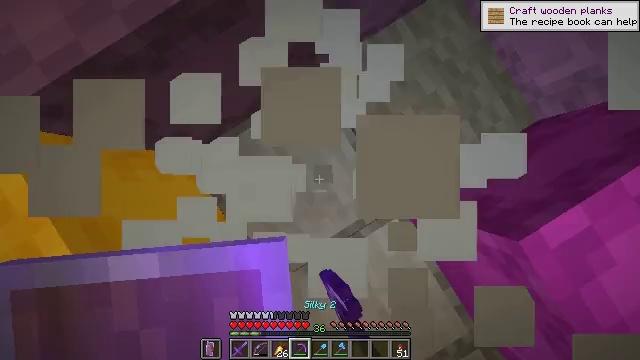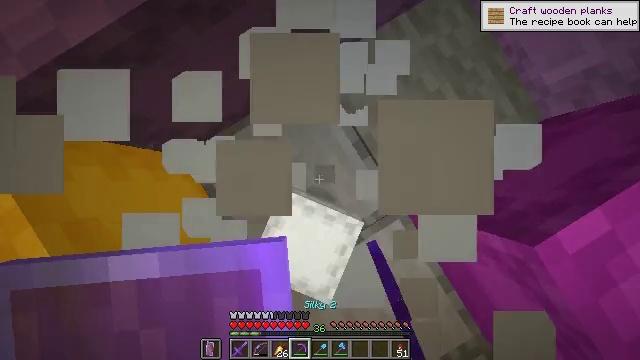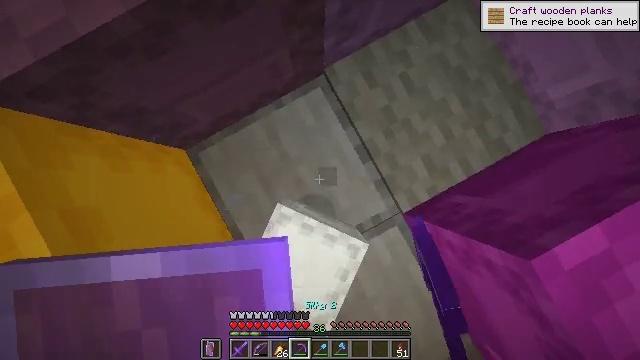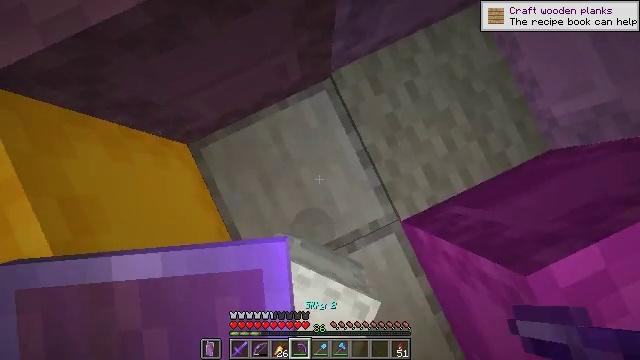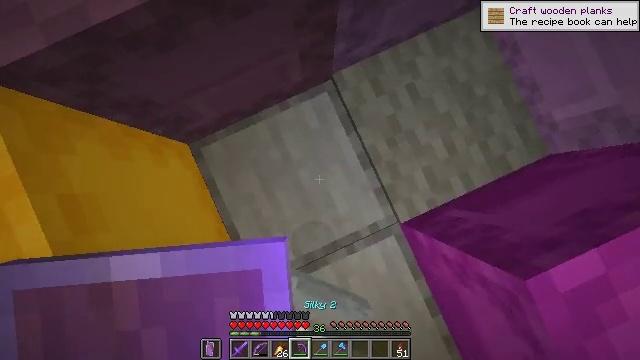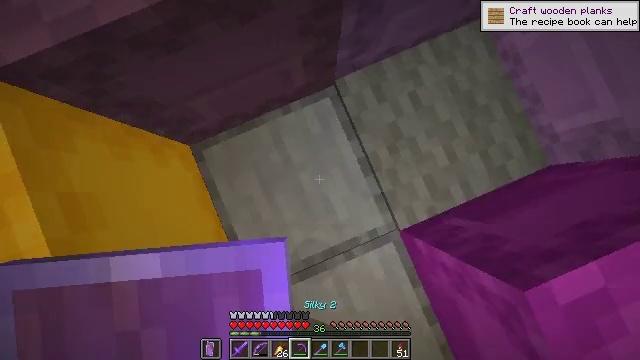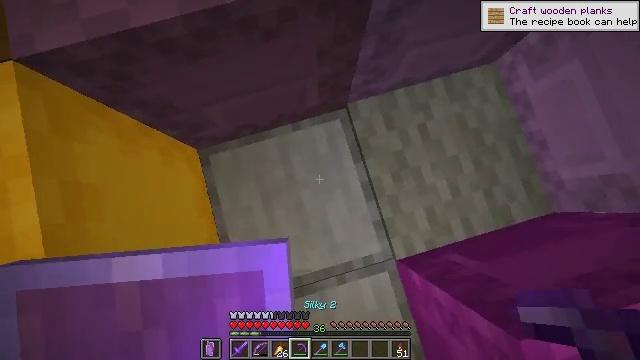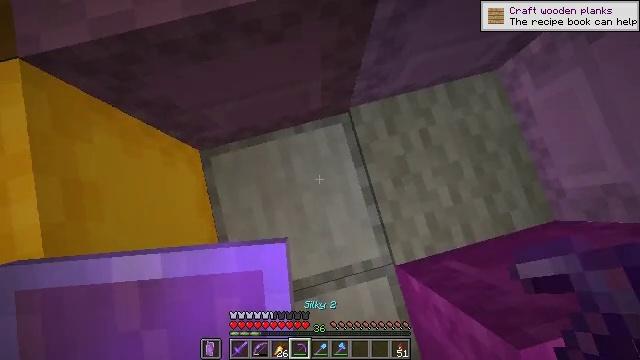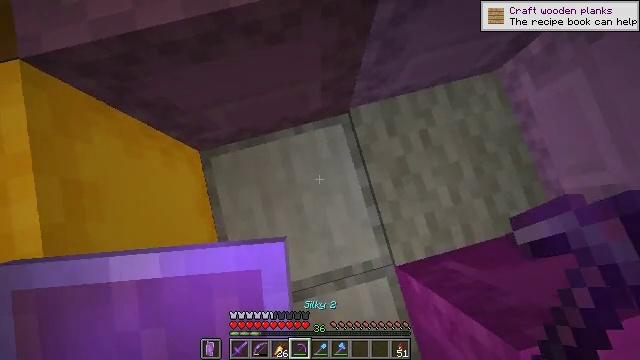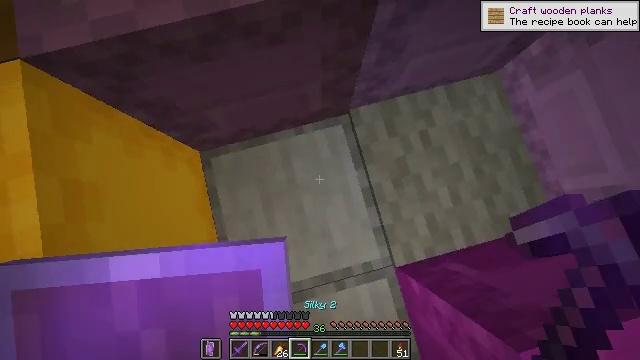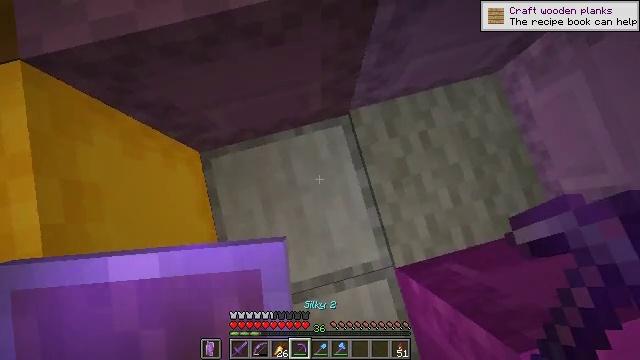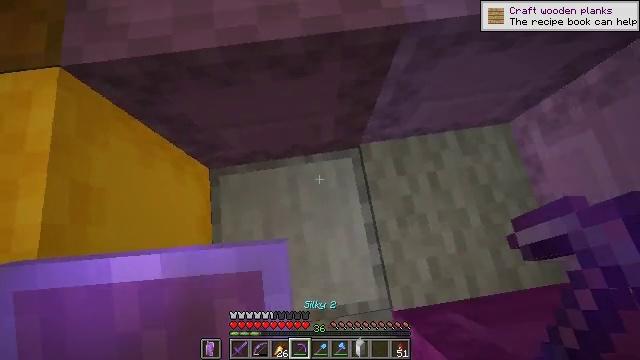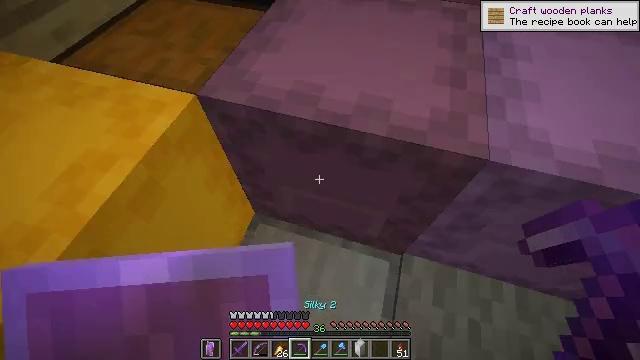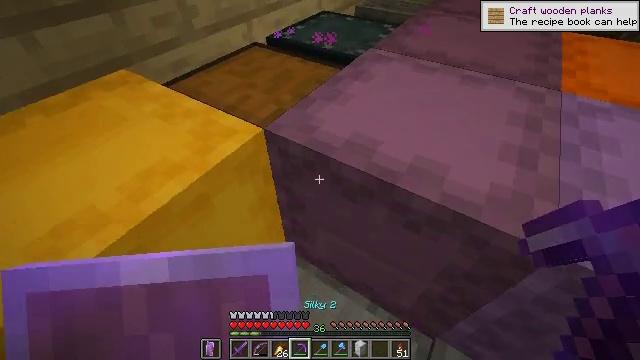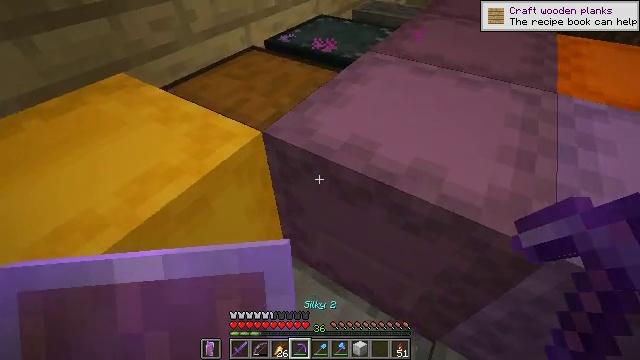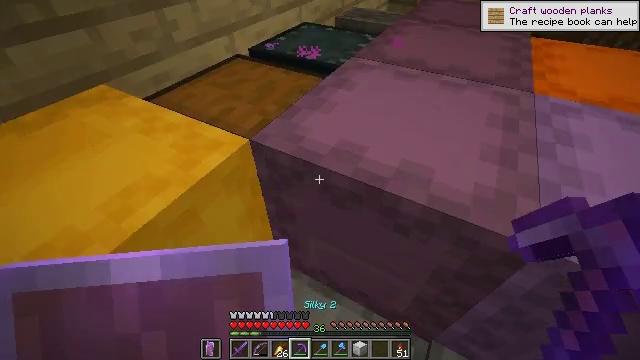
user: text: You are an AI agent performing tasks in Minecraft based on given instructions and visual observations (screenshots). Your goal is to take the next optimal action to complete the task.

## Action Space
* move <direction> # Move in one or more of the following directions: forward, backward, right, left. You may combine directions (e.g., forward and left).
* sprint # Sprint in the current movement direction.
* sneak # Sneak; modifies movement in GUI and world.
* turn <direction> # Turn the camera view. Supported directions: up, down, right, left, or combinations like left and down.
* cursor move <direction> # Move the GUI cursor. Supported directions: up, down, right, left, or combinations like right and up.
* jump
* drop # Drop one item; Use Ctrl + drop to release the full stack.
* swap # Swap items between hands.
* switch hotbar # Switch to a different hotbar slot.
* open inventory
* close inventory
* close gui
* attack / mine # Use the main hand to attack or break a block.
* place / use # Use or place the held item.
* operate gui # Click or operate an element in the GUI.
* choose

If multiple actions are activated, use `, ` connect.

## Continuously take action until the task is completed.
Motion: motion action
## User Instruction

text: Attack the shulker box to pick it up.
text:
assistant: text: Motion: no_op
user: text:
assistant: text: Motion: turn left
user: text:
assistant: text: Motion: turn left
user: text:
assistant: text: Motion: no_op
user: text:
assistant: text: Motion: turn left and up
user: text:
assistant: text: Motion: turn left and up
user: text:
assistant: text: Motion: turn left
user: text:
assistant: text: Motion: no_op
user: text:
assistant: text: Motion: no_op
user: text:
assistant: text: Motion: no_op
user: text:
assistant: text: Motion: turn left and up
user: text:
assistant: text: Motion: turn left and up
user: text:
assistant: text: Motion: turn left and up
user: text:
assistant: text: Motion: no_op
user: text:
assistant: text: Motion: turn right and up
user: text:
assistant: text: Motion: turn right and up
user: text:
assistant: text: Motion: turn right and up
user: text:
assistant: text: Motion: move forward, sprint, turn right and up, jump
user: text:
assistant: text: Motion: move forward, sprint, jump
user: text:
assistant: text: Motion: move forward, sprint, jump
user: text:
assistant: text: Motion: move forward, sprint, jump
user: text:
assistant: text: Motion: move forward, sprint, jump
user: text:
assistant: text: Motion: move forward, sprint, turn left and down
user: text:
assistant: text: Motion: move forward, turn left and down
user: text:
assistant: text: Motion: move forward, turn left and down
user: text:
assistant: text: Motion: turn left and down
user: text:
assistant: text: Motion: no_op
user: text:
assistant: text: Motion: no_op
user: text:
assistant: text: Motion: turn down
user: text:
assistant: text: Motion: turn right and down